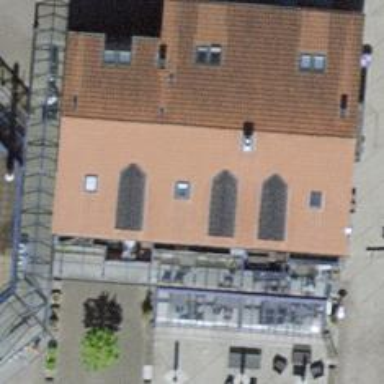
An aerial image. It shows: Bar.